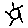
Label: sun